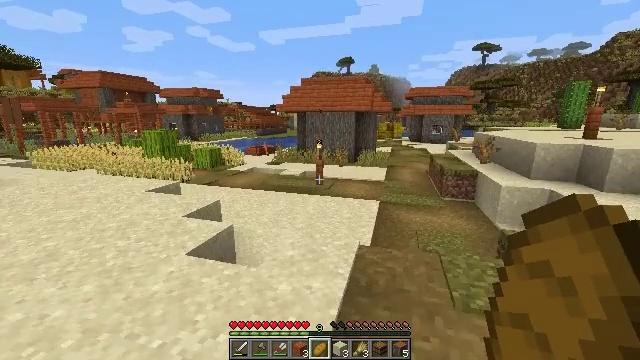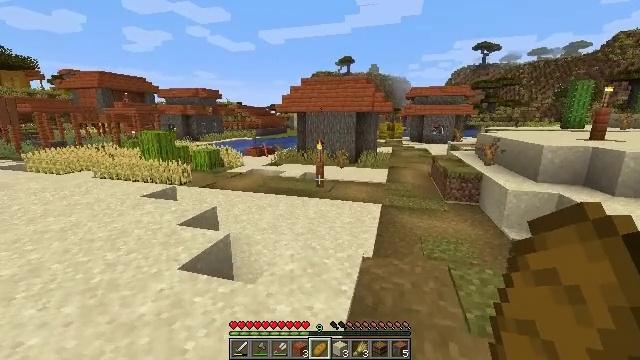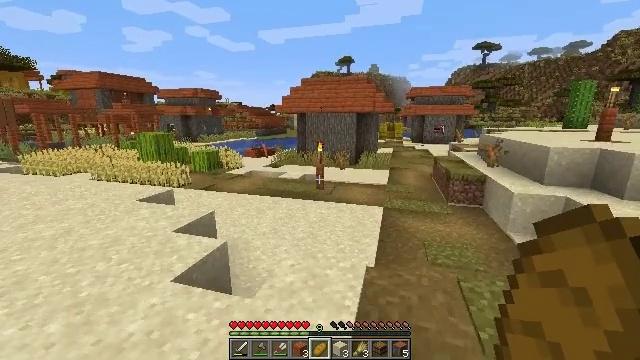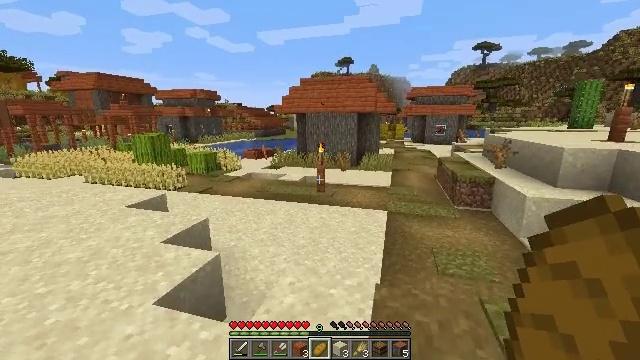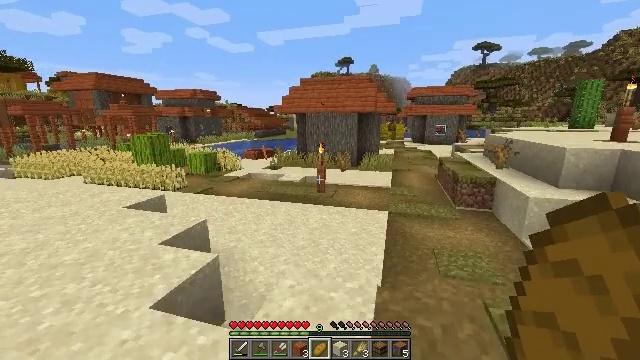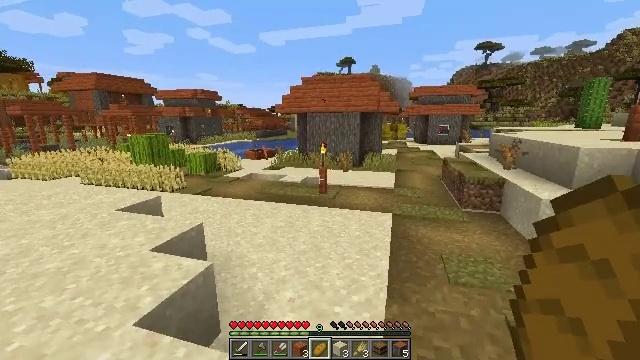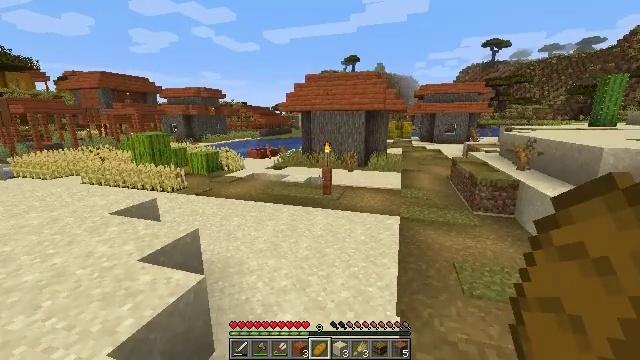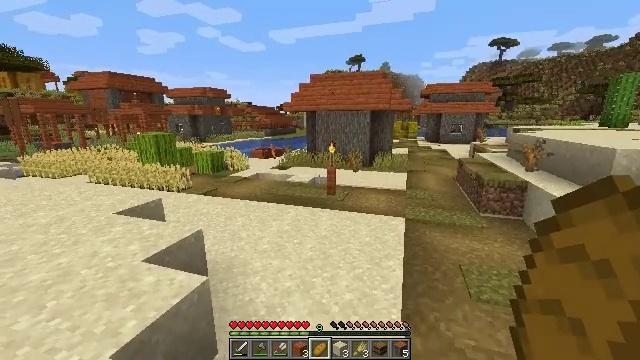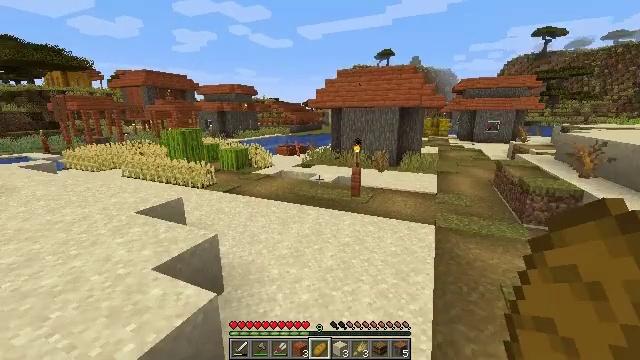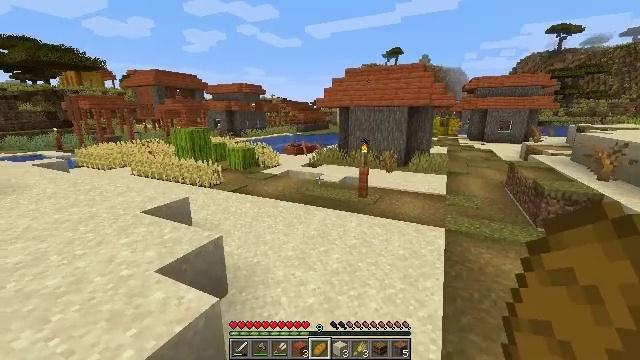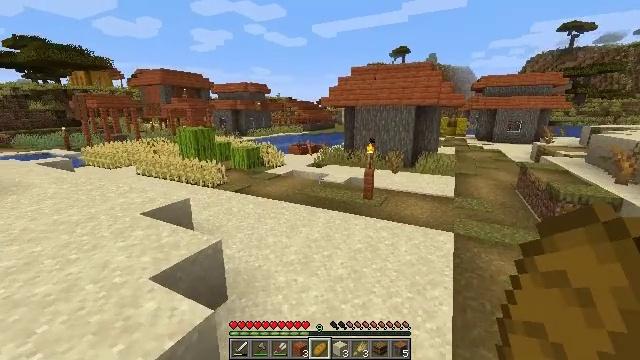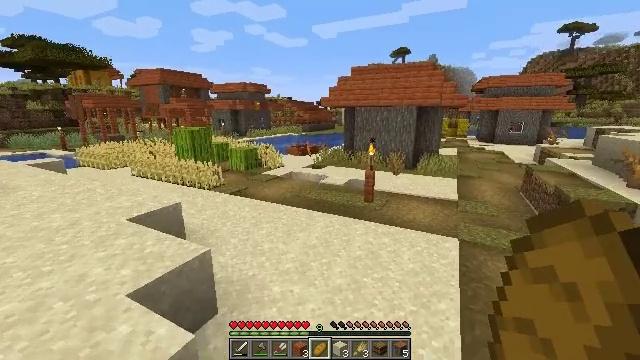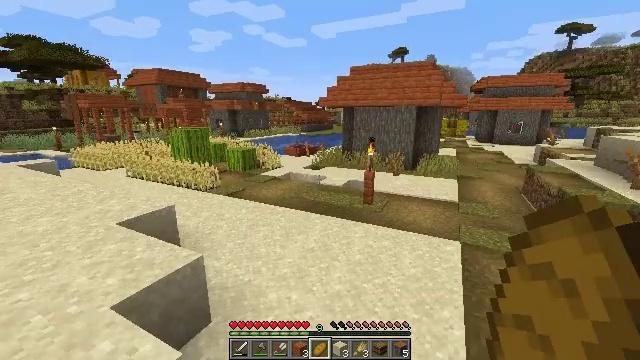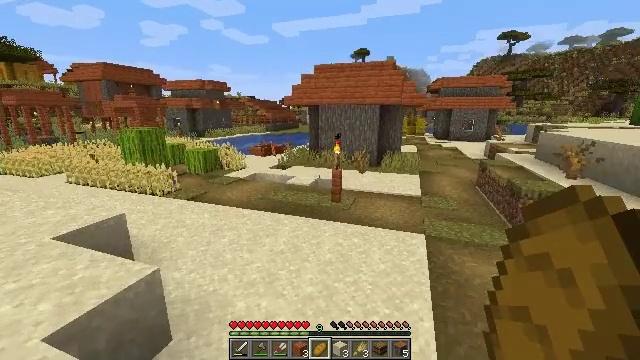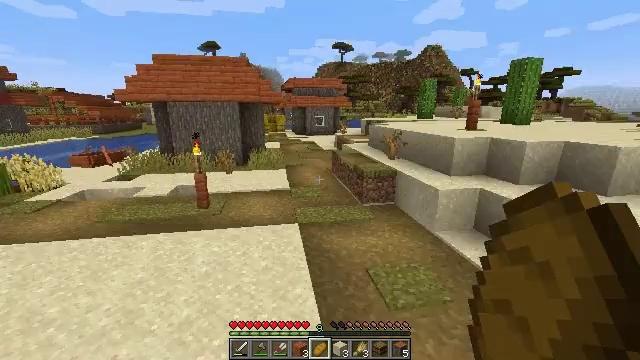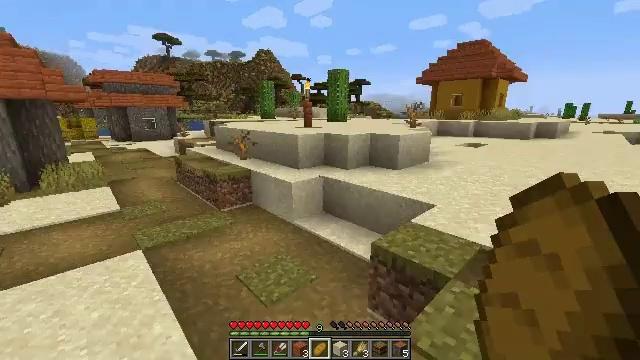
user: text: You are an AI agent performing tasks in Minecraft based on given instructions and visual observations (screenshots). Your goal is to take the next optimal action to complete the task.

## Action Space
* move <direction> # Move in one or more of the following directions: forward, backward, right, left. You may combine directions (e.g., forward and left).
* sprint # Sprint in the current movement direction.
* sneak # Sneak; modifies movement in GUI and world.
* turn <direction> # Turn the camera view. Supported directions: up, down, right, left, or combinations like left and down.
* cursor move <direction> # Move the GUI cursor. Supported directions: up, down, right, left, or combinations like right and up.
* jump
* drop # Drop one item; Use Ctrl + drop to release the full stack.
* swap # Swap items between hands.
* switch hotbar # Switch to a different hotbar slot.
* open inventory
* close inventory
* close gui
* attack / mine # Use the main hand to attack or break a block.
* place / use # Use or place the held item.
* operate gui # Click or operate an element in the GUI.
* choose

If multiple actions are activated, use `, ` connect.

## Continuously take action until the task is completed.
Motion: motion action
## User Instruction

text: Retrieve the barrel for inventory use.
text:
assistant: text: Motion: move forward
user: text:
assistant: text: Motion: move forward
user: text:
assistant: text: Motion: move forward
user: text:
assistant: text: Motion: move forward
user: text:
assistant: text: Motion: move forward
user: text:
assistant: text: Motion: move forward
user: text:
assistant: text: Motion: move forward, turn left
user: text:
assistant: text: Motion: move forward, turn left
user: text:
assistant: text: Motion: move forward, turn left
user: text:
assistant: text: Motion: move forward, turn left
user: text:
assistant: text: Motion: move forward
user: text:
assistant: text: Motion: no_op
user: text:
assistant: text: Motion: turn right
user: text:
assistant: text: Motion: turn right
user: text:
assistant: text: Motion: turn right
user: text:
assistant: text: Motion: turn right
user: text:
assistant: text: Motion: turn right and down
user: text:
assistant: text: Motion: turn right
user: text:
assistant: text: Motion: turn right and up
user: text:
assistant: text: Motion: turn right
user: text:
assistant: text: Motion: turn right and up
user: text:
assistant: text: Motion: turn right and up
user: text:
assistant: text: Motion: turn right
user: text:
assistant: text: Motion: turn right
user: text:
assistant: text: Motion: no_op
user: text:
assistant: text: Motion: no_op
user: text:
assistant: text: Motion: no_op
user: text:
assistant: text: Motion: no_op
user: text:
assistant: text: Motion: no_op
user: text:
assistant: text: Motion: no_op